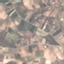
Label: PermanentCrop